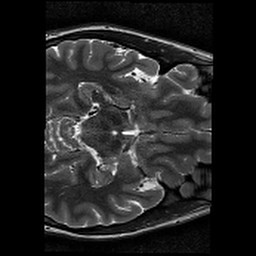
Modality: T2w
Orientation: axial
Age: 28
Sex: female